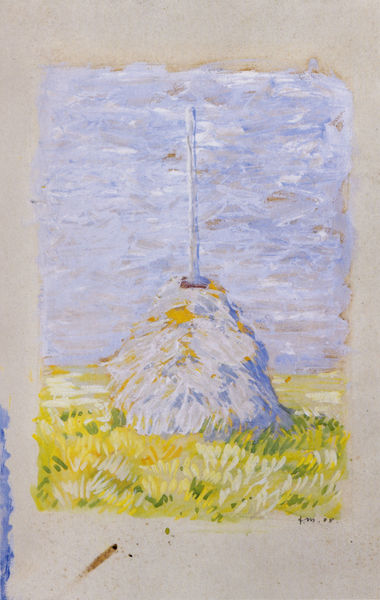
Titel: Kleine Schilfhocke bei Brunnenbach
Künstler: Franz Marc
Standort: München
Institution: Städtische Galerie im Lenbachhaus
Schlagwörter: berg, blau, himmel, weiß, wolken, aquarell, gelb, grün, impressionismus, landschaft, braun, hell, hintergrund, licht, orange, skizze, ölbild, gras, rot, wiese, öl, ebene, feld, felder, halme, horizont, hügel, natur, vögel, flach, pastos, sonne, gold, blatt, stock, hellblau, sommer, papier, hocke, stab, ernte, heu, abstrakt, herbst, impressionistisch, monet, impression, abstrahiert, haufen, heuhaufen, acryl, schwert, entwurf, sonnig, pinselduktus, pinselstrich, fleck, zentral, hahn, im freien, gabel, pinselspuren, unvollständig, heumandl, gars, non finito, mähen, friedeman hahn, erhebung, heugabel, gemäht, struh, haufe